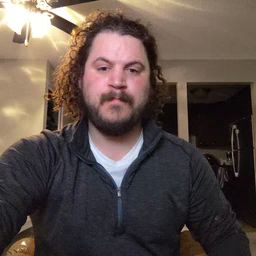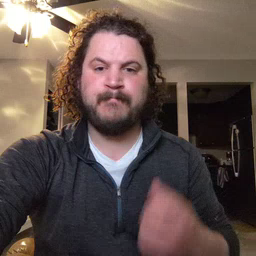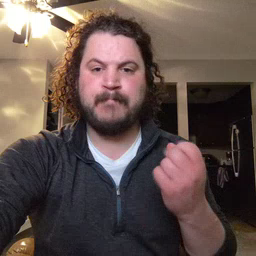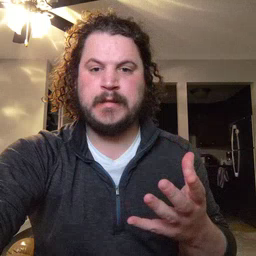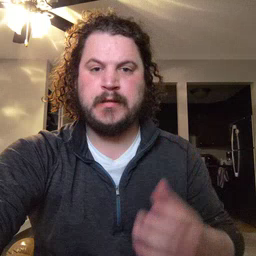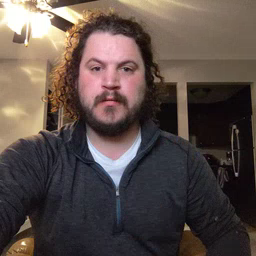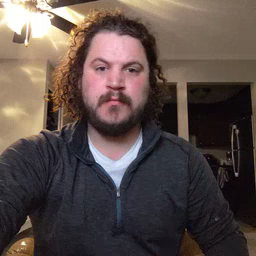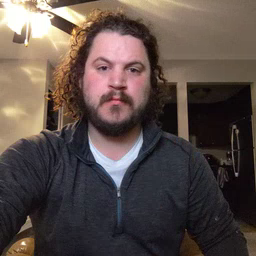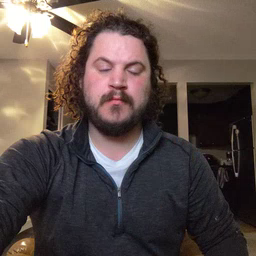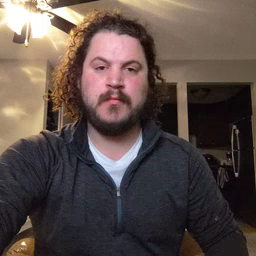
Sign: many